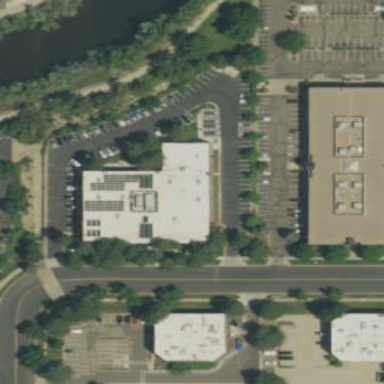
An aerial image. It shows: Office building.